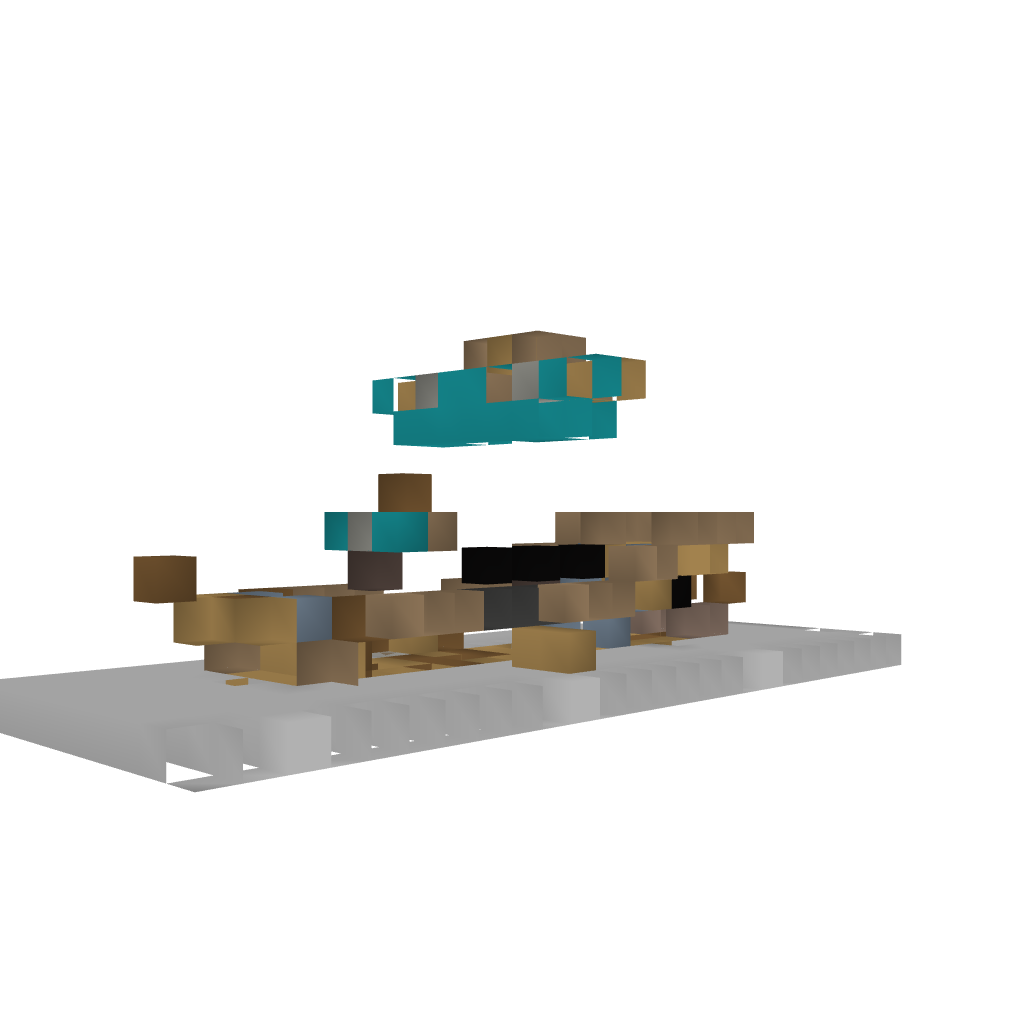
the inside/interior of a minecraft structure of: Small Ship